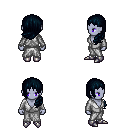
a pixel art fantasy rpg character, female body template, dark elf, purple skin, white robe, magenta pants, raven left-swept hairstyle, metal boots, four views (front, back, left, right), 2x2 character sprite sheet, small pixel art, hard edges, no anti-aliasing